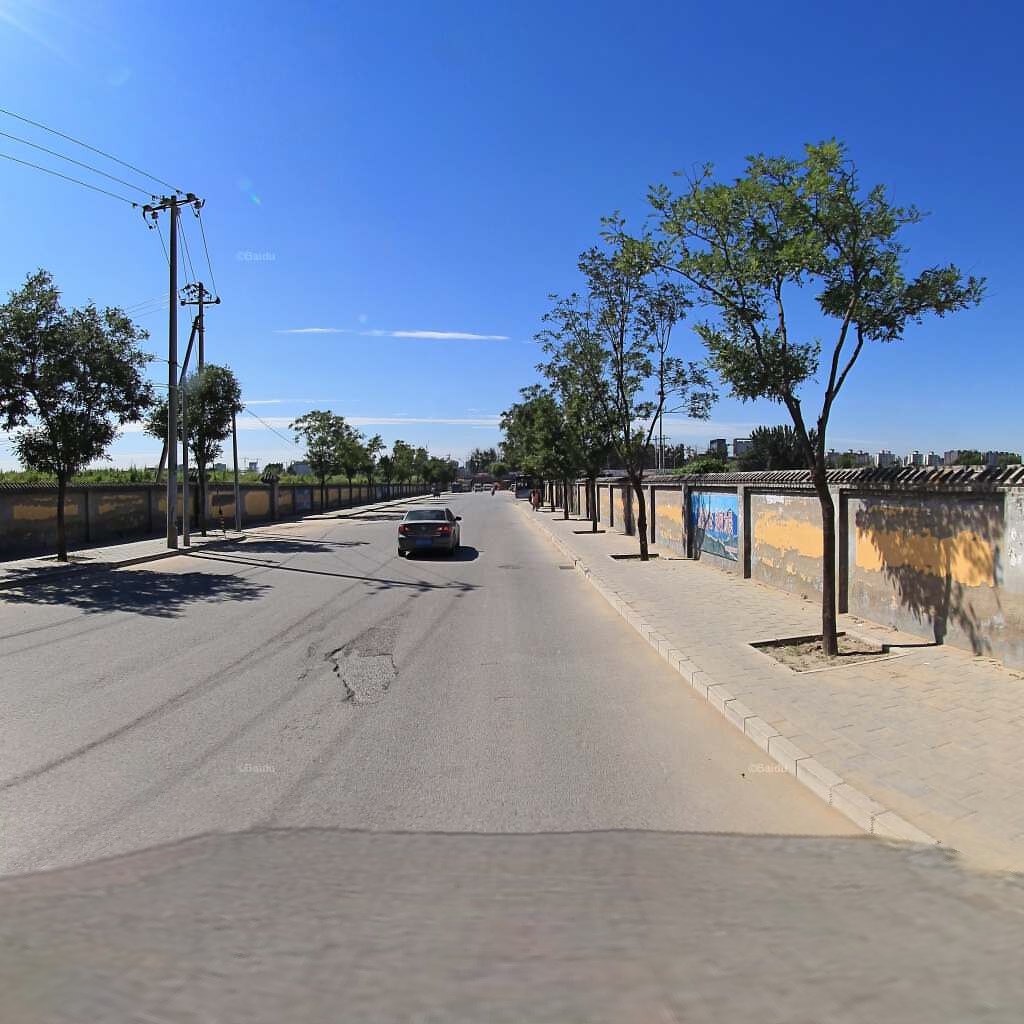
Region: Chaoyang
Road damage annotations: pothole